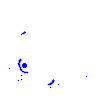
Particle: electron